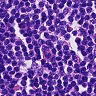
Metastatic tissue present: no